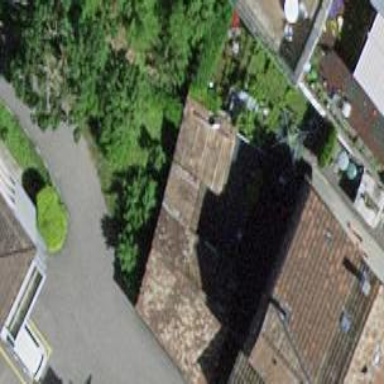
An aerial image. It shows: Garage building.